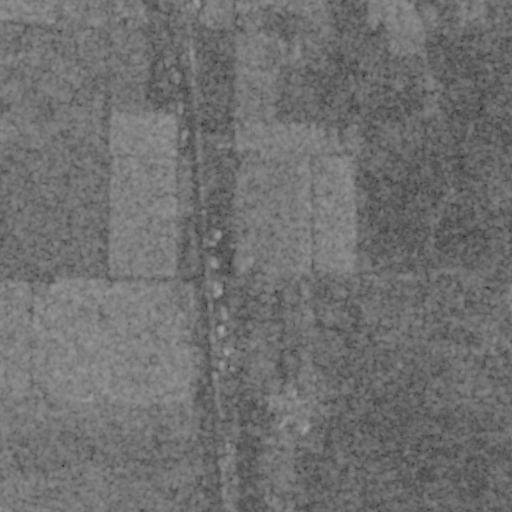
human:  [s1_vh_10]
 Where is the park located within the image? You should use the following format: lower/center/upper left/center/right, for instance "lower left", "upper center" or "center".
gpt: The park is located in the upper left of the image.
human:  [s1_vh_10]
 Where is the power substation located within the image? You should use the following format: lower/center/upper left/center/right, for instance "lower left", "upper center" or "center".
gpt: The power substation is located in the center left of the image.
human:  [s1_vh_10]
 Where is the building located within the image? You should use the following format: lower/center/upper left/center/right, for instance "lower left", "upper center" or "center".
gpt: There is no building in the image.

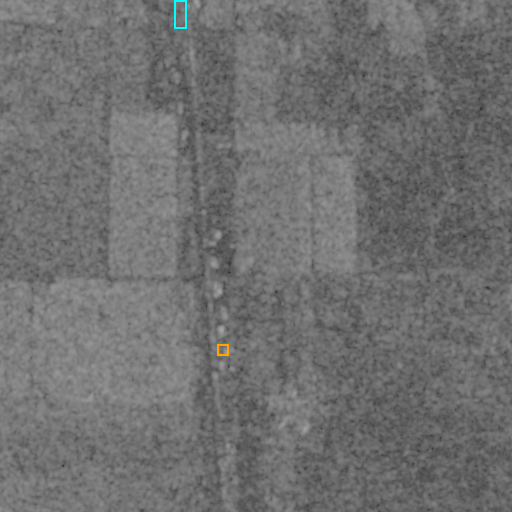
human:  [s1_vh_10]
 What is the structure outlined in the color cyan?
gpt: The structure outlined in cyan is a park.
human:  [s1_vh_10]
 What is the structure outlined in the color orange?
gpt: The structure outlined in orange is a building.
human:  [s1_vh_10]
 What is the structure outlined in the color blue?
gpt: There is no blue outline.